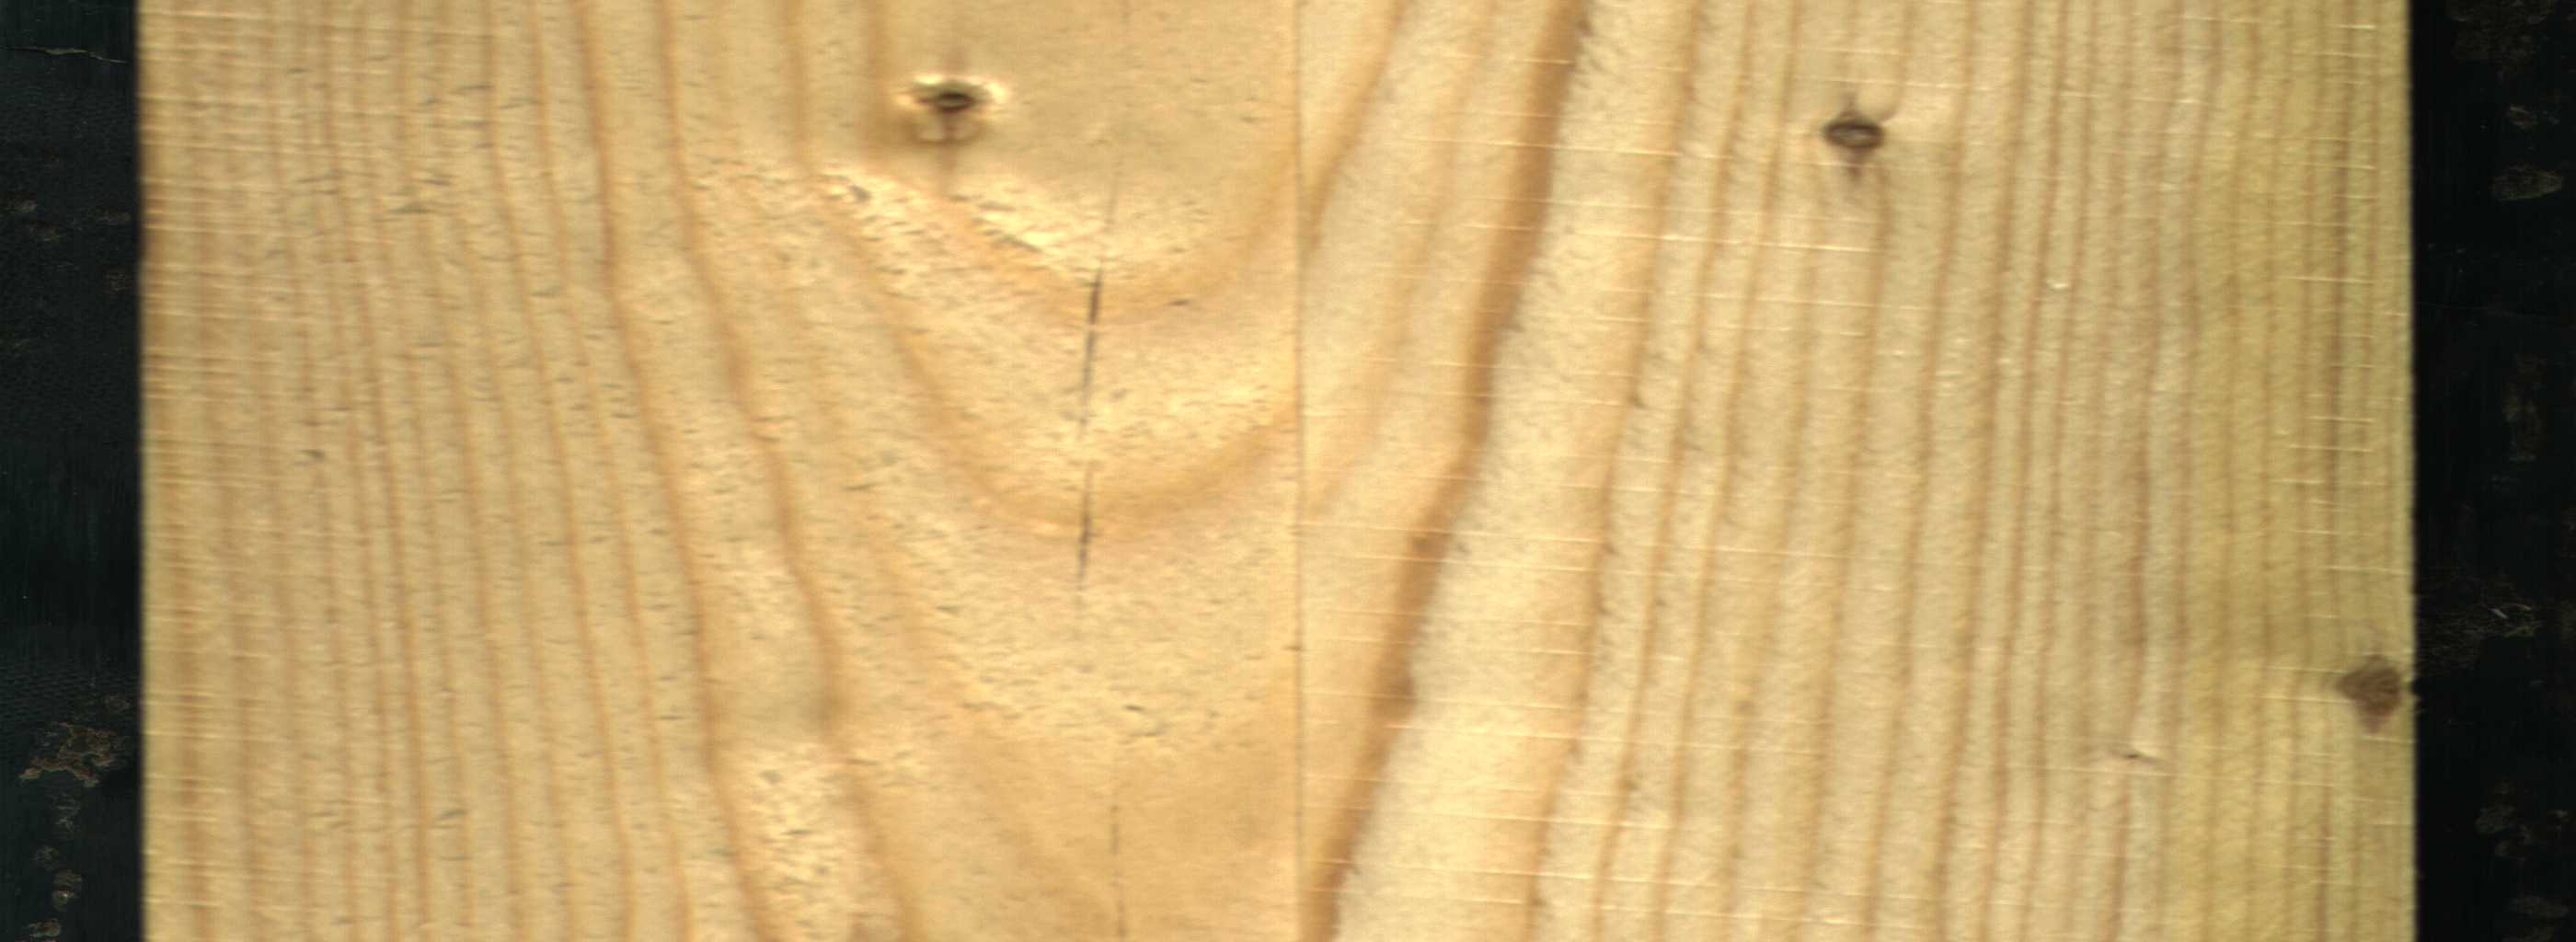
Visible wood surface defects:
Live_Knot
Live_Knot